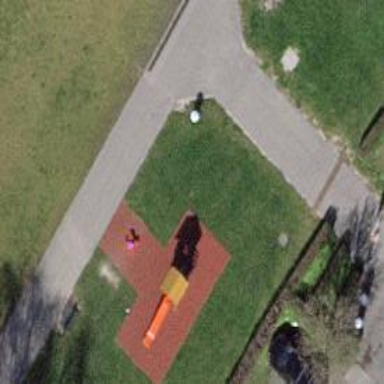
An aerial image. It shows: Playground featuring swings.